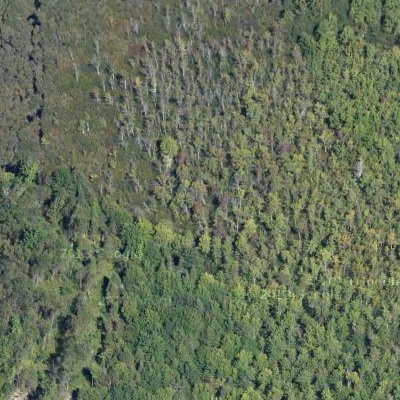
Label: Forest